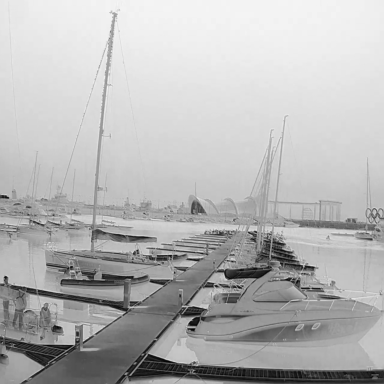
There are two canoes in the infrared image.